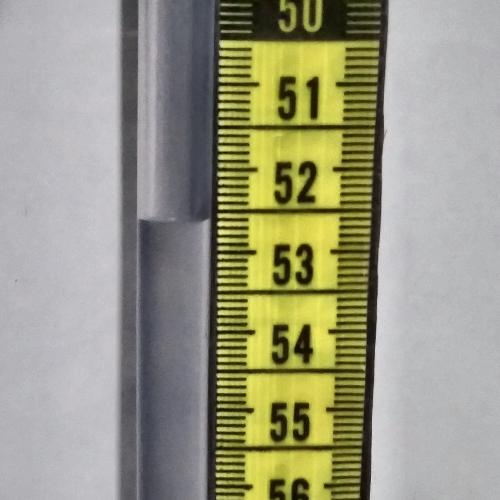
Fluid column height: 52.6 cm